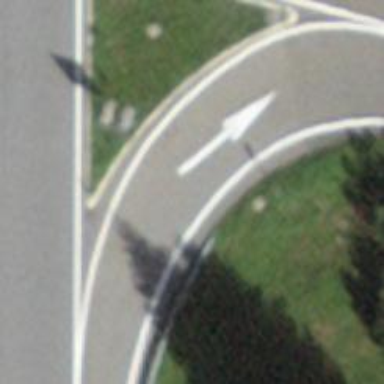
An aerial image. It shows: Trunk link road with asphalt surface.